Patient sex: F
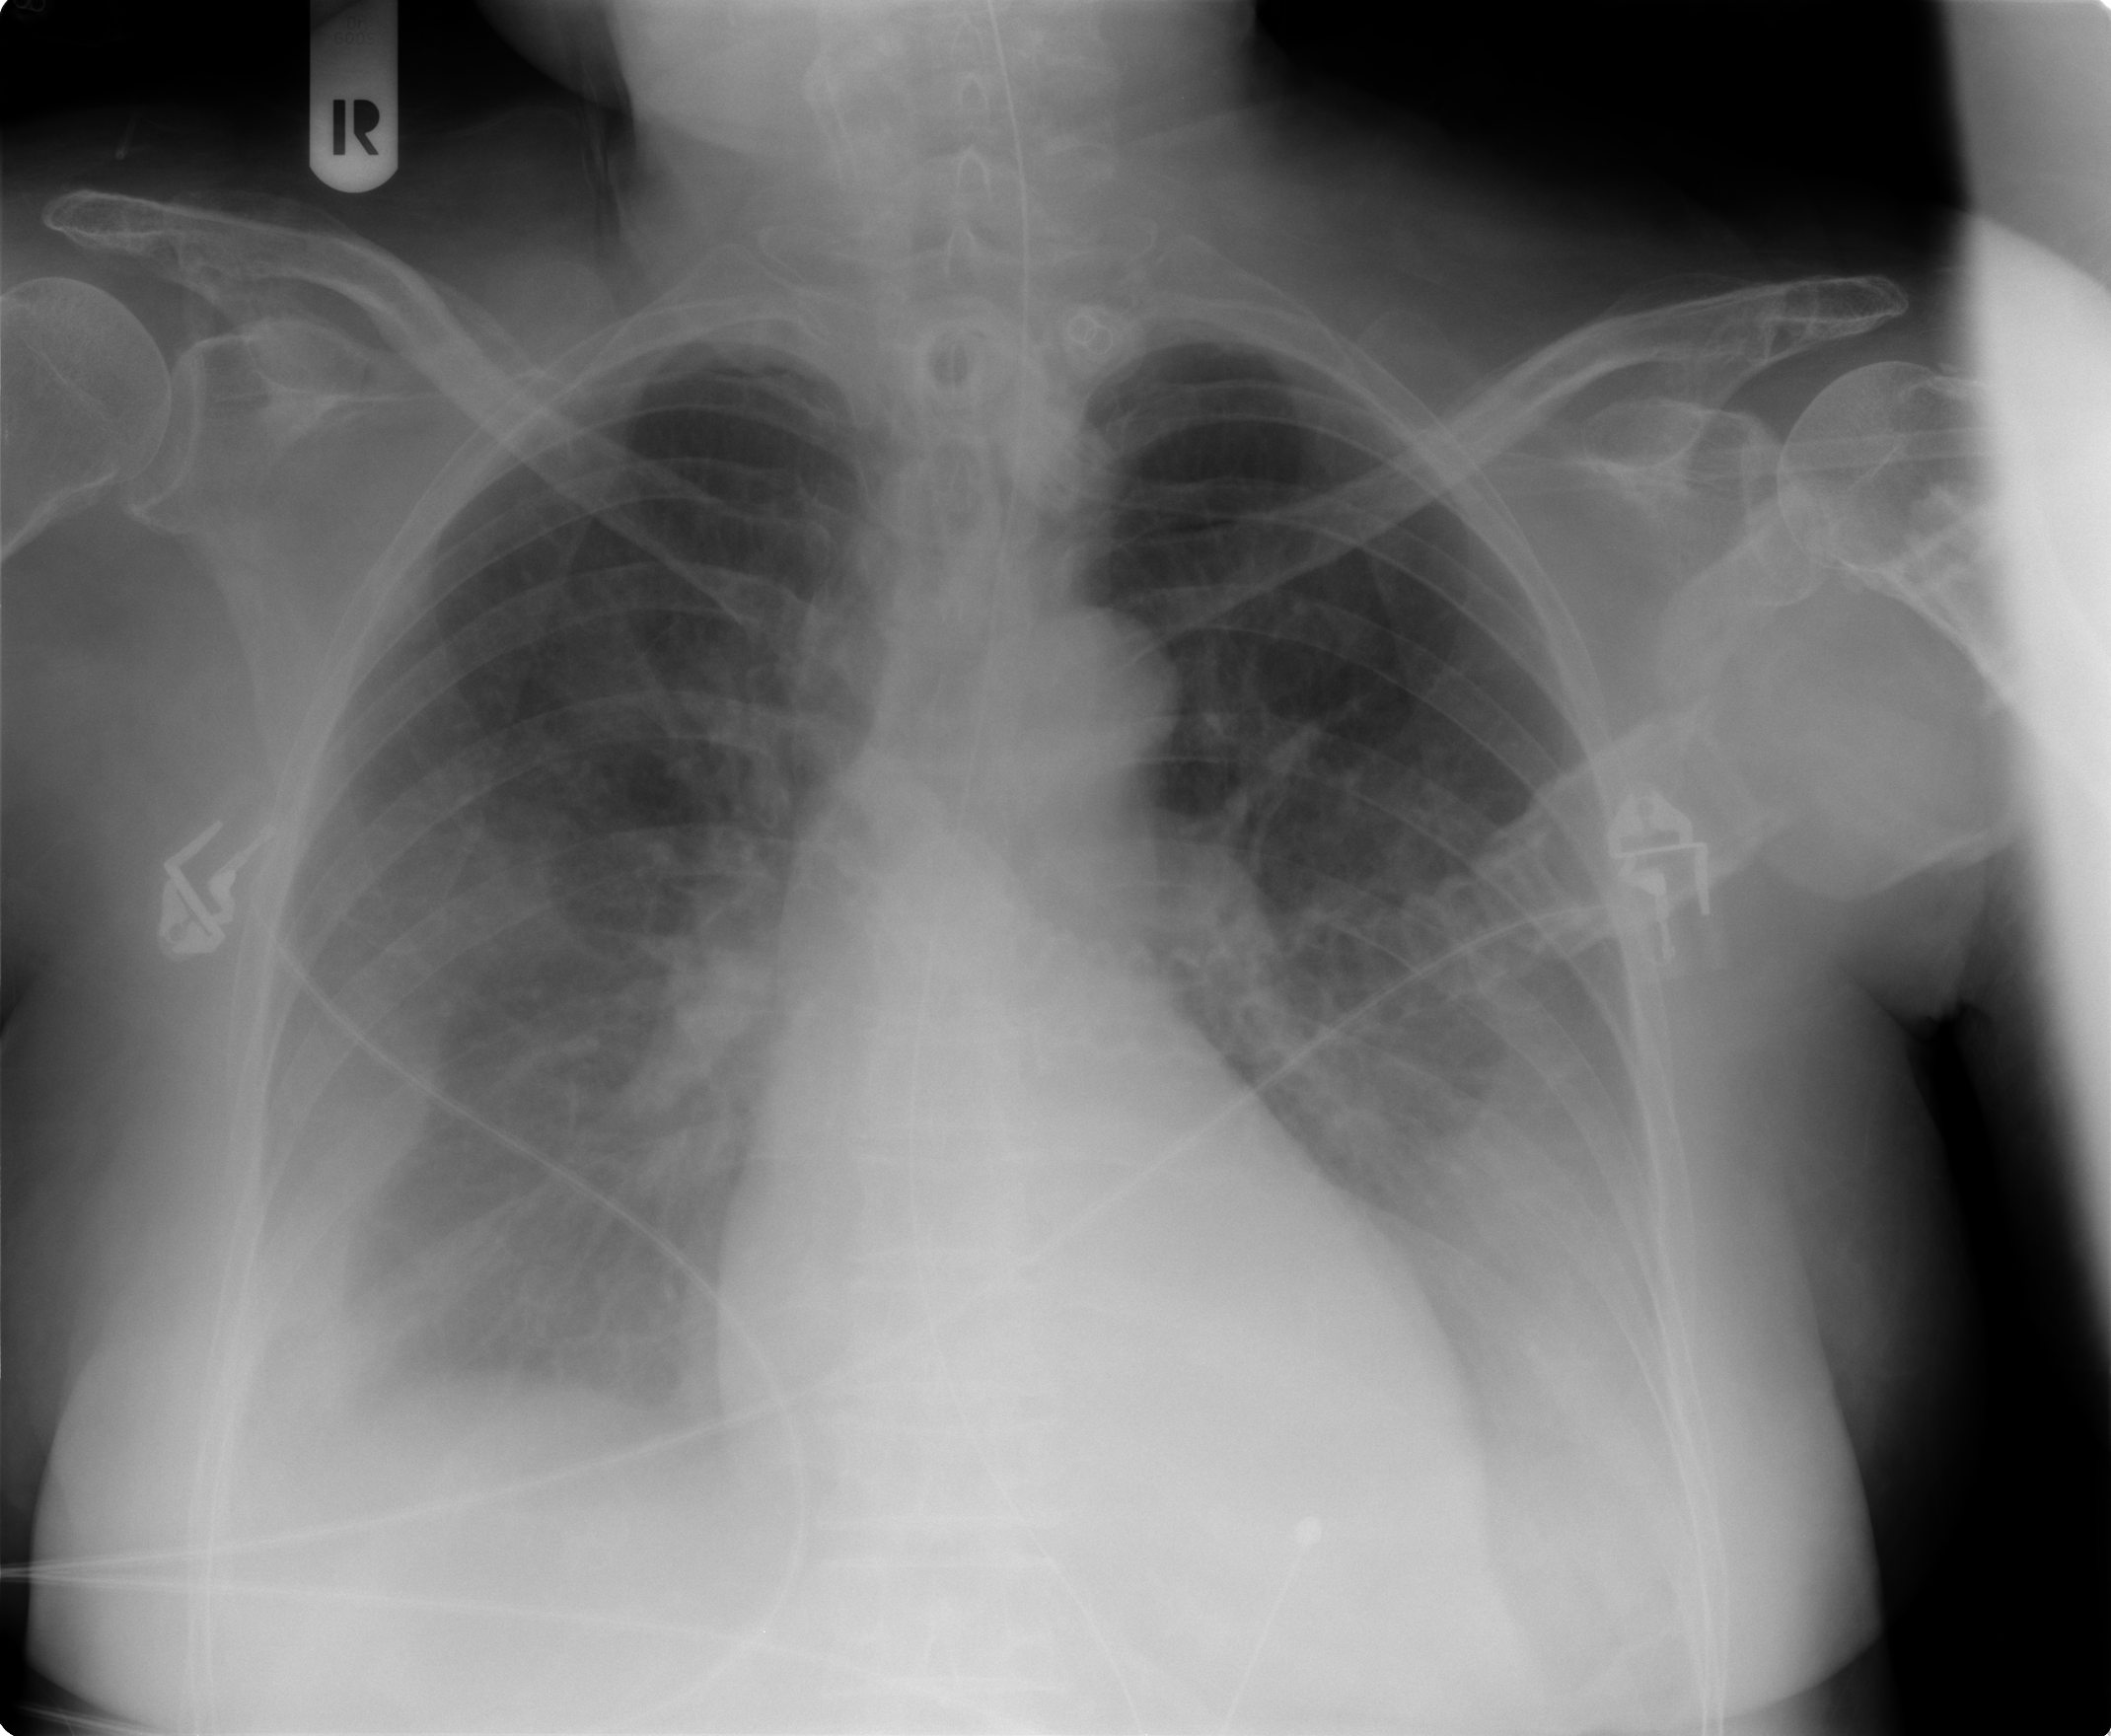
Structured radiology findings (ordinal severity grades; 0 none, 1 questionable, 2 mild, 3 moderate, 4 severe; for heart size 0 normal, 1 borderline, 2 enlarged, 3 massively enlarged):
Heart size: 0
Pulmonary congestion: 2
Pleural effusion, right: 2
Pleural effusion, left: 2
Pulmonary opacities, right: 0
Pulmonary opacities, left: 0
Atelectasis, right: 2
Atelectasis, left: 2